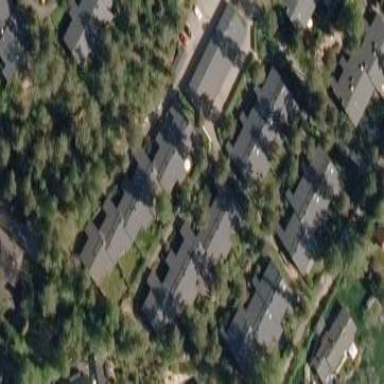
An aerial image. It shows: Residential terrace building.